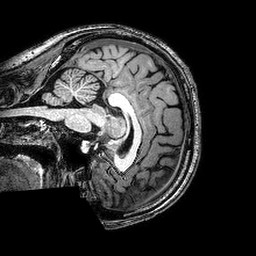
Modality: T1w
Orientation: sagittal
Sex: female
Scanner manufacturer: philips
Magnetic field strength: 3 T
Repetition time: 0.00822 s
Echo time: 0.00378 s